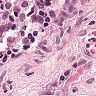
Metastatic tissue present: no